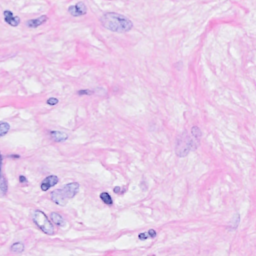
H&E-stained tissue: Breast